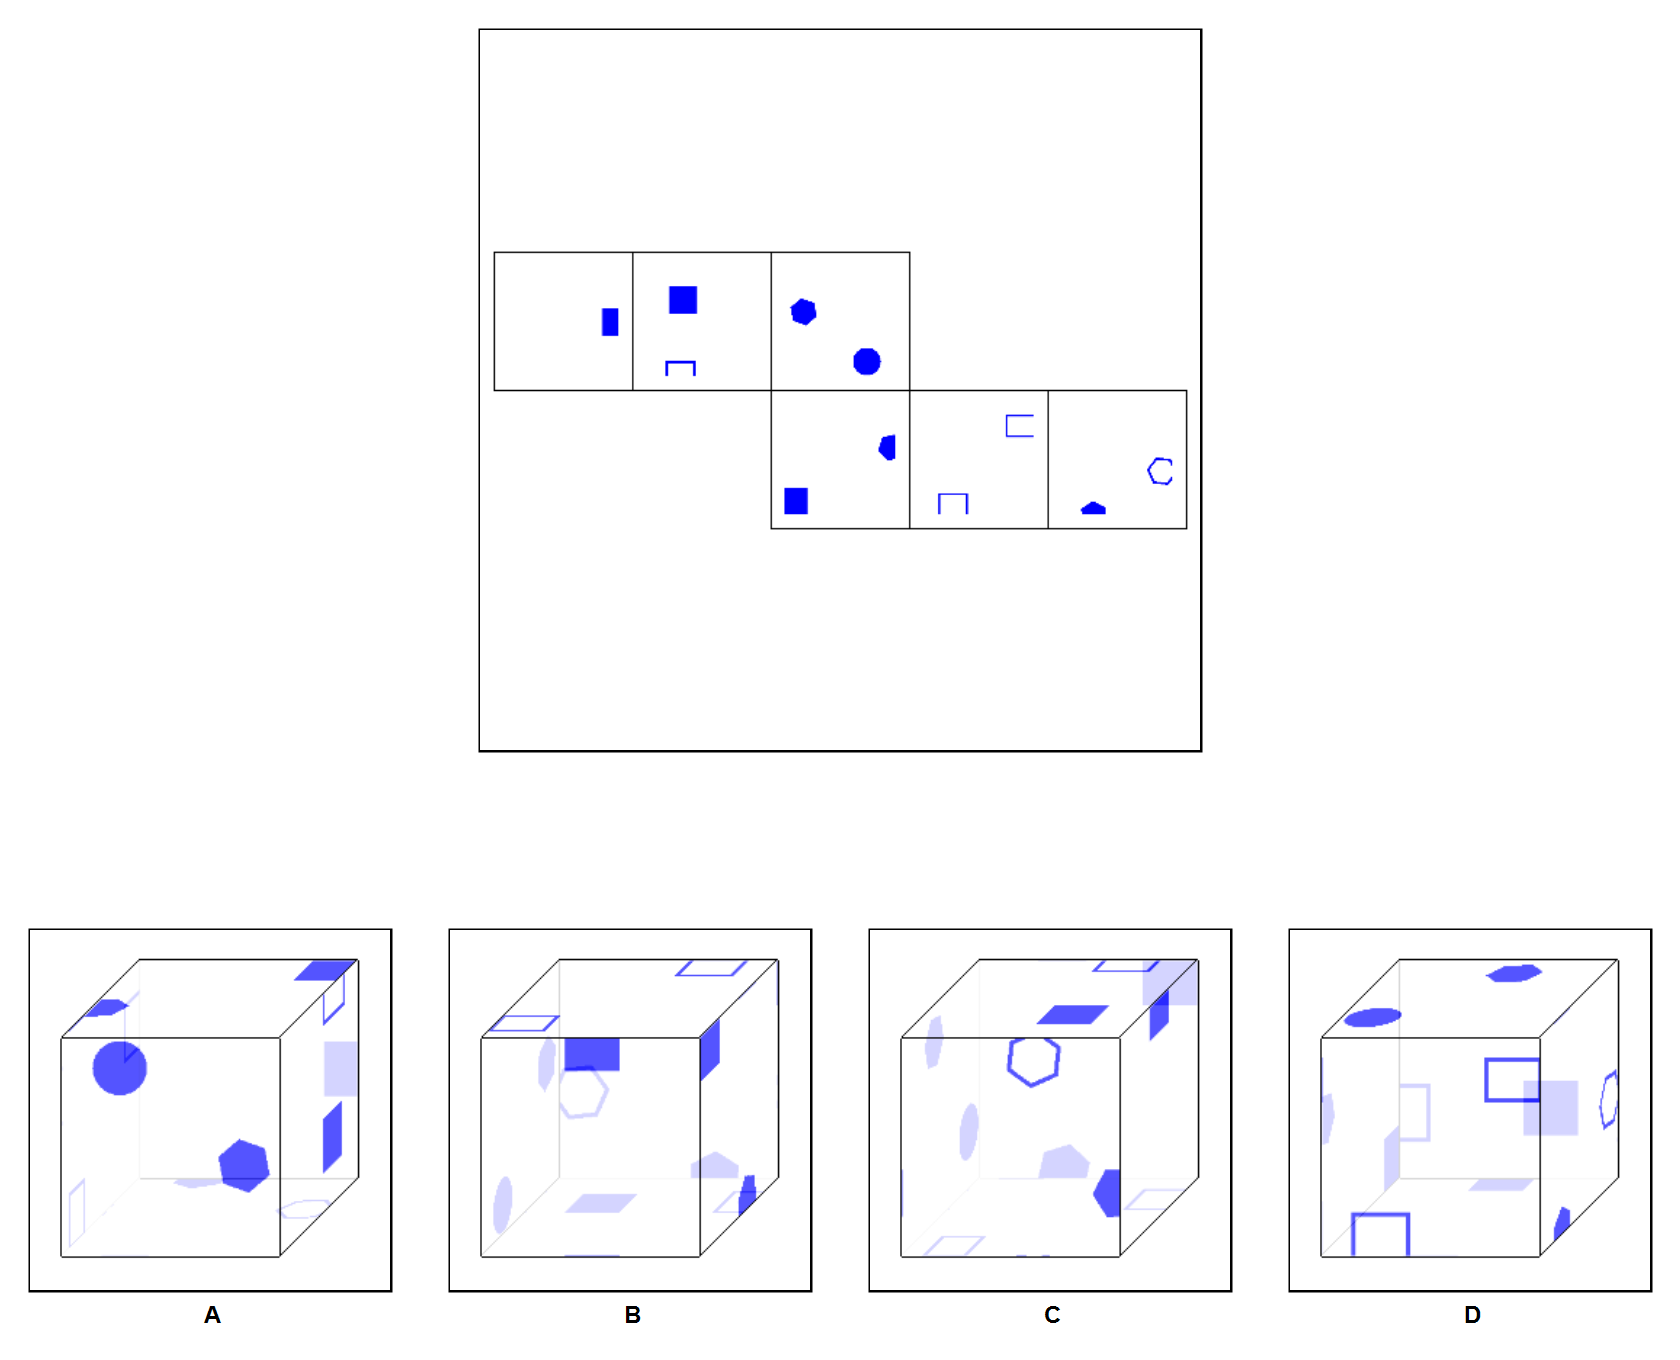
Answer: B